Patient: sex F, age 59
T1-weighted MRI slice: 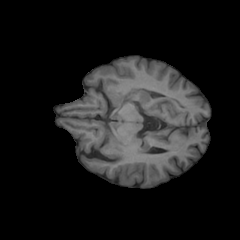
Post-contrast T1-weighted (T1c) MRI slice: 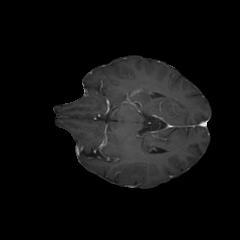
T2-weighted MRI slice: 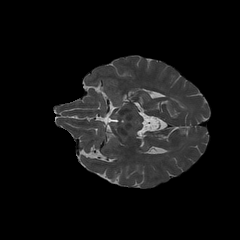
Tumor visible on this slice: no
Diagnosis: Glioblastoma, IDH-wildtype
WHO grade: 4